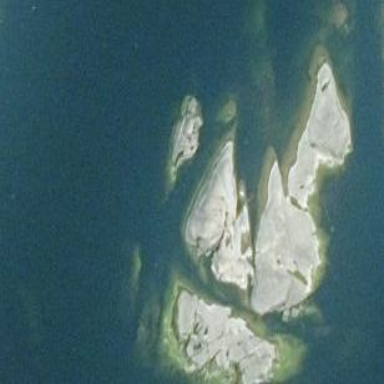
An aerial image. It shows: Islet along the natural coastline.